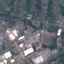
Land use / land cover: Industrial